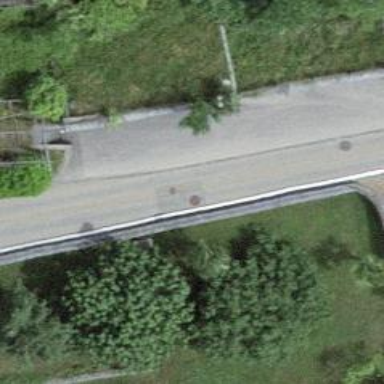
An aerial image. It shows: Residential road with asphalt surface and no sidewalks.